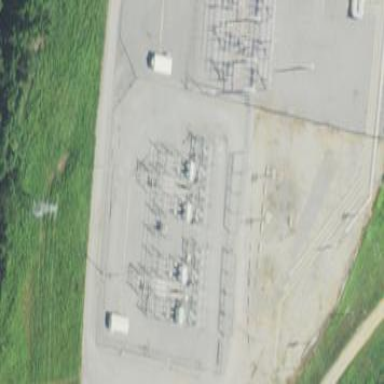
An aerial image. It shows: Industrial power substation surrounded by fence.